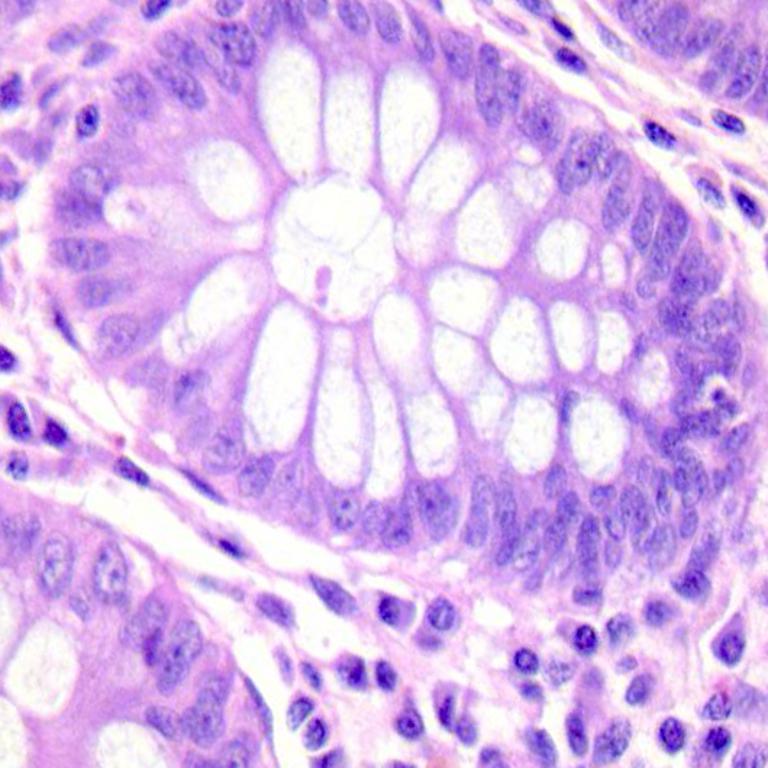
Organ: colon
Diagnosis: benign